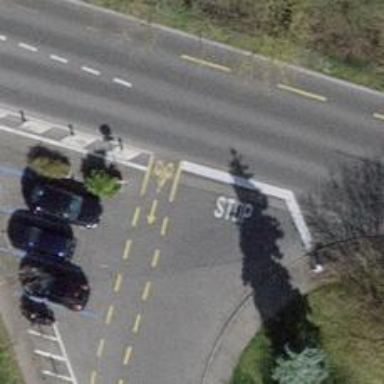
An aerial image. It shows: Residential road with opposite lane cycleway.